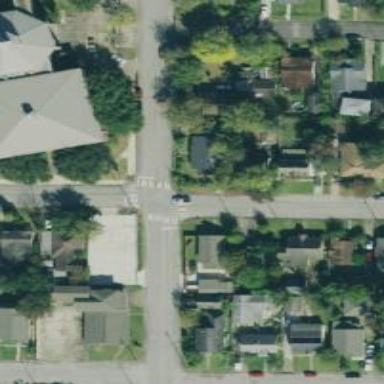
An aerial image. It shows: Road with stop sign.